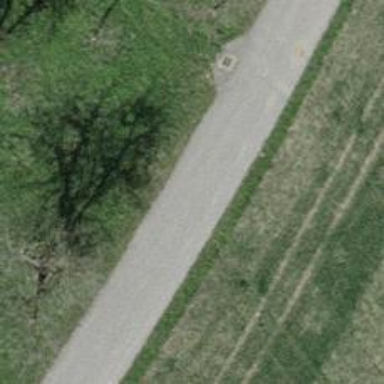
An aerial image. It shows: Unclassified road with asphalt surface.